Question: I am really confused by how 'gluLookAt' and 'glOrtho' or 'gluPersective' work together. Here is the problem.
I draw a 2D triangle and a 2D pentagon in the z-axis of -5.
'''
//pentagon
glVertex3f(0.5f, 0.5f, -5.0f);
glVertex3f(1.5f, 0.5f, -5.0f);
glVertex3f(0.5f, 1.0f, -5.0f);
glVertex3f(0.5f, 1.0f, -5.0f);
glVertex3f(1.5f, 0.5f, -5.0f);
glVertex3f(1.5f, 1.0f, -5.0f);
glVertex3f(0.5f, 1.0f, -5.0f);
glVertex3f(1.5f, 1.0f, -5.0f);
glVertex3f(1.0f, 1.5f, -5.0f);
//Triangle
glVertex3f(-0.5f, 0.5f, -5.0f);
glVertex3f(-1.0f, 1.5f, -5.0f);
glVertex3f(-1.5f, 0.5f, -5.0f);
'''
And Then I define my camera position (0,0,-10) and perspective
'''
//Tell OpenGL how to convert from coordinates to pixel values
glViewport(0, 0, w, h);
gluLookAt(0, 0, -10, 0, 0, -200, 0, 1, 0);
glMatrixMode(GL_PROJECTION); //Switch to setting the camera perspective
//Set the camera perspective
glLoadIdentity(); //Reset the camera
gluPerspective(45.0, //The camera angle
(double)w / (double)h, //The width-to-height ratio
1.0, //The near z clipping coordinate
5.2); //The far z clipping coordinate
'''
Based on my understanding, I can see nothing in the scene. Because objects are defined in the -5 z-axis, however, the camera is at -10 z-axis, and it looks into negative z-axis. Thus, the object should be behind the camera. But why I can still see the objects in the scene?

Similarly, I can still see the object when I define my camera at postive 5 at look towards positive z-axis. Why?
Another question is why I can see the objects after I set the far z clipping coordinate to 5?
Anyone can explain this?
My full code:
'''
#include "stdafx.h"
#include <stdio.h>
#include <tchar.h>
#include <stdlib.h>
#include <GL/glut.h>
#include <math.h>
#include <iostream>
#include <stdlib.h> //Needed for "exit" function
//Include OpenGL header files, so that we can use OpenGL
#ifdef __APPLE__
#include <OpenGL/OpenGL.h>
#include <GLUT/glut.h>
#else
#include <GL/glut.h>
#endif
using namespace std;
//Called when a key is pressed
void handleKeypress(unsigned char key, //The key that was pressed
int x, int y) { //The current mouse coordinates
switch (key) {
case 27: //Escape key
exit(0); //Exit the program
}
}
//Initializes 3D rendering
void initRendering() {
//Makes 3D drawing work when something is in front of something else
glEnable(GL_DEPTH_TEST);
}
//Called when the window is resized
void handleResize(int w, int h) {
//Tell OpenGL how to convert from coordinates to pixel values
glViewport(0, 0, w, h);
gluLookAt(0, 0, -10, 0, 0, -200, 0, 1, 0);
glMatrixMode(GL_PROJECTION); //Switch to setting the camera perspective
//Set the camera perspective
glLoadIdentity(); //Reset the camera
gluPerspective(45.0, //The camera angle
(double)w / (double)h, //The width-to-height ratio
1.0, //The near z clipping coordinate
5.2); //The far z clipping coordinate
}
//Draws the 3D scene
void drawScene() {
//Clear information from last draw
glClear(GL_COLOR_BUFFER_BIT | GL_DEPTH_BUFFER_BIT);
glMatrixMode(GL_MODELVIEW); //Switch to the drawing perspective
glLoadIdentity(); //Reset the drawing perspective
glBegin(GL_QUADS); //Begin quadrilateral coordinates
//Trapezoid
glVertex3f(-0.7f, -1.5f, -5.0f);
glVertex3f(0.7f, -1.5f, -5.0f);
glVertex3f(0.4f, -0.5f, -5.0f);
glVertex3f(-0.4f, -0.5f, -5.0f);
glEnd(); //End quadrilateral coordinates
glBegin(GL_TRIANGLES); //Begin triangle coordinates
//Pentagon
glVertex3f(0.5f, 0.5f, -5.0f);
glVertex3f(1.5f, 0.5f, -5.0f);
glVertex3f(0.5f, 1.0f, -5.0f);
glVertex3f(0.5f, 1.0f, -5.0f);
glVertex3f(1.5f, 0.5f, -5.0f);
glVertex3f(1.5f, 1.0f, -5.0f);
glVertex3f(0.5f, 1.0f, -5.0f);
glVertex3f(1.5f, 1.0f, -5.0f);
glVertex3f(1.0f, 1.5f, -5.0f);
//Triangle
glVertex3f(-0.5f, 0.5f, -5.0f);
glVertex3f(-1.0f, 1.5f, -5.0f);
glVertex3f(-1.5f, 0.5f, -5.0f);
glEnd(); //End triangle coordinates
glutSwapBuffers(); //Send the 3D scene to the screen
}
int main(int argc, char** argv) {
//Initialize GLUT
glutInit(&argc, argv);
glutInitDisplayMode(GLUT_DOUBLE | GLUT_RGB | GLUT_DEPTH);
glutInitWindowSize(400, 400); //Set the window size
//Create the window
glutCreateWindow("Basic Shapes - videotutorialsrock.com");
initRendering(); //Initialize rendering
//Set handler functions for drawing, keypresses, and window resizes
glutDisplayFunc(drawScene);
glutKeyboardFunc(handleKeypress);
glutReshapeFunc(handleResize);
glutMainLoop(); //Start the main loop. glutMainLoop doesn't return.
return 0; //This line is never reached
}
'''
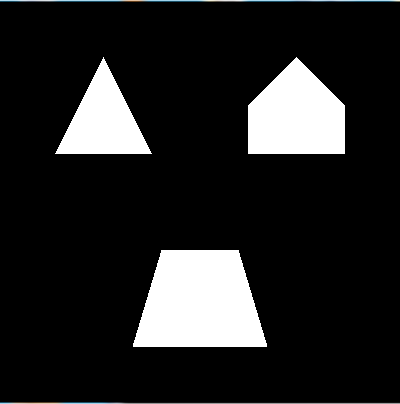
Answer: You're saying:
> I draw a 2D triangle and a 2D pentagon in the z-axis of -5
...
And Then I define my camera position (0,0,-10) and perspective
If that is really the order you're doing the operations in, then that's the culprit. OpenGL is a command-based API, not a scene graph. Calling 'glVertex(x, y, z)' does not mean "there is a vertex with coordinates 'x, y, z' in the scene." It means " go and draw a verex on coordinates 'x, y, z'." This means the vertex is transformed by the modelview and projection matrix active 'glVertex()'
In other words, you issue the vertices with the default modelview and projection matrices, so they get drawn on the screen normally. Then you change the modelview and projection; if you then went on to issue any more vertices, they would be transformed by these new modelview and projection values. But the ones issued previously are already on the screen and unaffected.
In other words, remove these two lines from your draw function:
'''
glMatrixMode(GL_MODELVIEW); //Switch to the drawing perspective
glLoadIdentity(); //Reset the drawing perspective
'''
The comments seem to indicate the issue rather well.
---
The most common setup is to define the projection matrix in the resize hook (as it depends on the aspect ratio), and the view matrix (=camera position and orientation) in the draw function, issuing any render commands.
As @datenwolf correctly pointed out in comments, this is the common setup for rendering. If you have more than one viewport, each of them will probably need a different projection matrix, in which case you would set up the projection matrix along with the view matrix in rendering code, before issuing primitives.